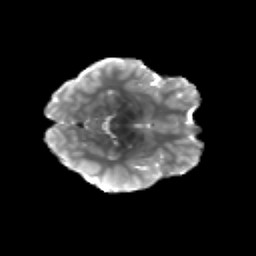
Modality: T2w
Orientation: axial
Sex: female
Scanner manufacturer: siemens
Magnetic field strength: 3 T
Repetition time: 5 s
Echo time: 0.071 s